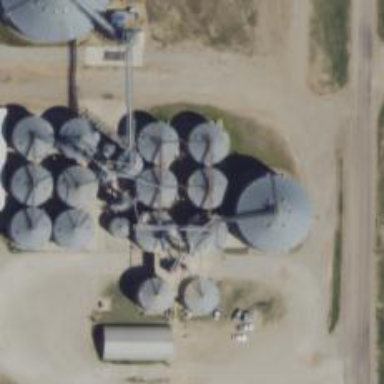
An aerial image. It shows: Silo.